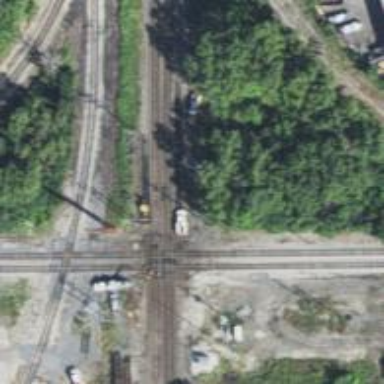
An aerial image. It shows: Railway crossing.